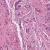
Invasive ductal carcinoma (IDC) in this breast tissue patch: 1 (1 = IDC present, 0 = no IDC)